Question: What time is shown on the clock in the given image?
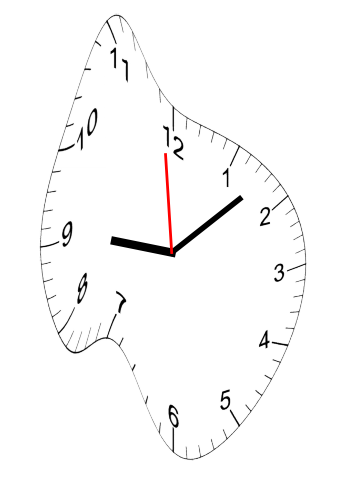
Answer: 09:07:59